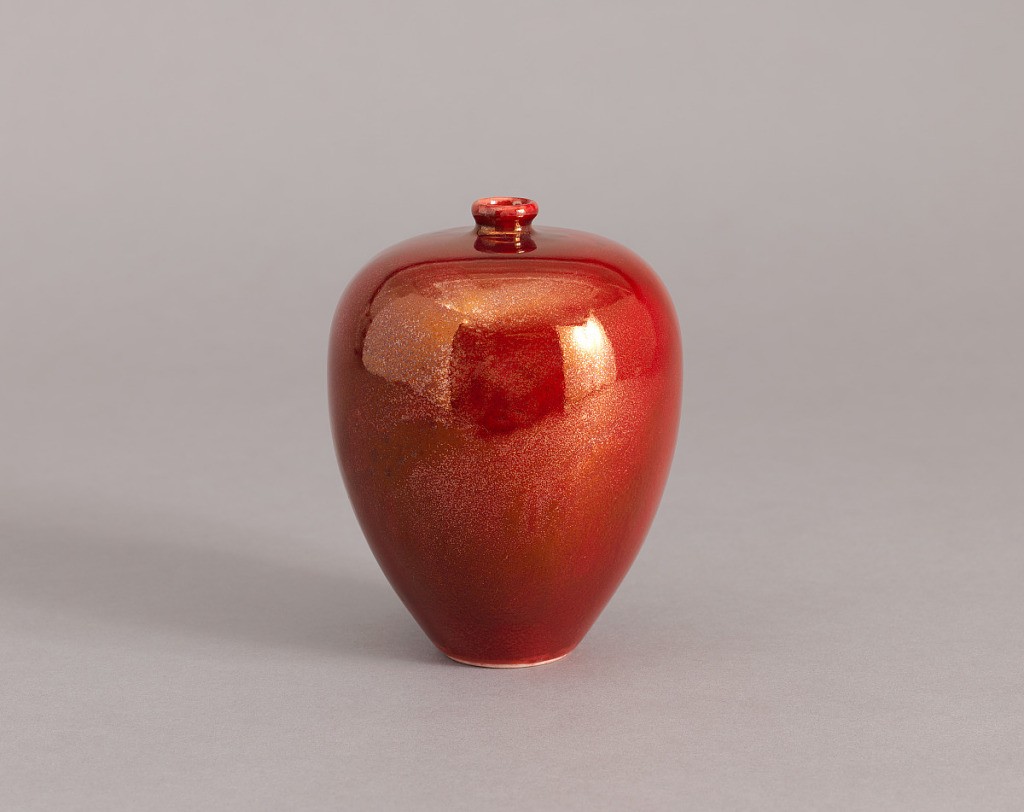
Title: Vase
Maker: Rookwood Pottery, American, 1880 - 1967
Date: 1899
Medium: earthenware
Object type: vase
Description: White earthenware, molded, reduction-fired. Egg-shaped body with thinnest point at the bottom; miniature neck and lip; no foot. Exterior: glazed; rich bright red evoking song de boeuf. Under foot: glazed; same glaze as exterior but red not developed.